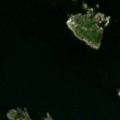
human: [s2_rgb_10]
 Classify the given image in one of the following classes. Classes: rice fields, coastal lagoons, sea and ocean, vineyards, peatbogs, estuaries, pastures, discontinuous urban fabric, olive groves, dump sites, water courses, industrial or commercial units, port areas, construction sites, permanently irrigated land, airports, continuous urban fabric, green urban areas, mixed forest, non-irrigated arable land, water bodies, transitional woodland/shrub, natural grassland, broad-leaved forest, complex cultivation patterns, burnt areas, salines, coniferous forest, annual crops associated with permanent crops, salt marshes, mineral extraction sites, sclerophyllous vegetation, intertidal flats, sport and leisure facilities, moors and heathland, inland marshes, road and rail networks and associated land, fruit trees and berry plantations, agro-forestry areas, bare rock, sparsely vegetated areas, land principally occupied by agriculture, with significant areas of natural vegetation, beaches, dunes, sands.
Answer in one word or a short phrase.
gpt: sea and ocean